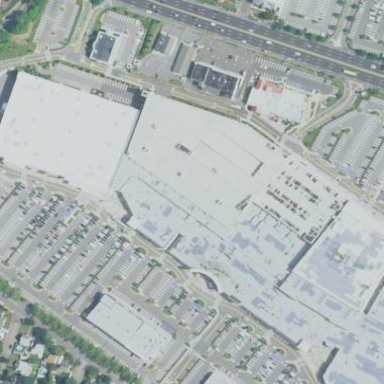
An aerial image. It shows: Mall building.